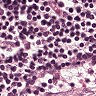
Metastatic tissue present: no